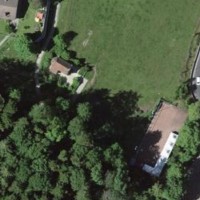
EUNIS habitat code: 55
Species observed at this site:
Symphoricarpos albus